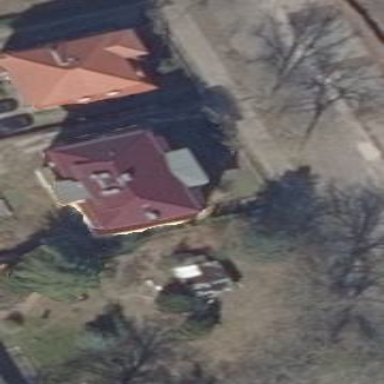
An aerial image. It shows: Residential building with mansard roof.